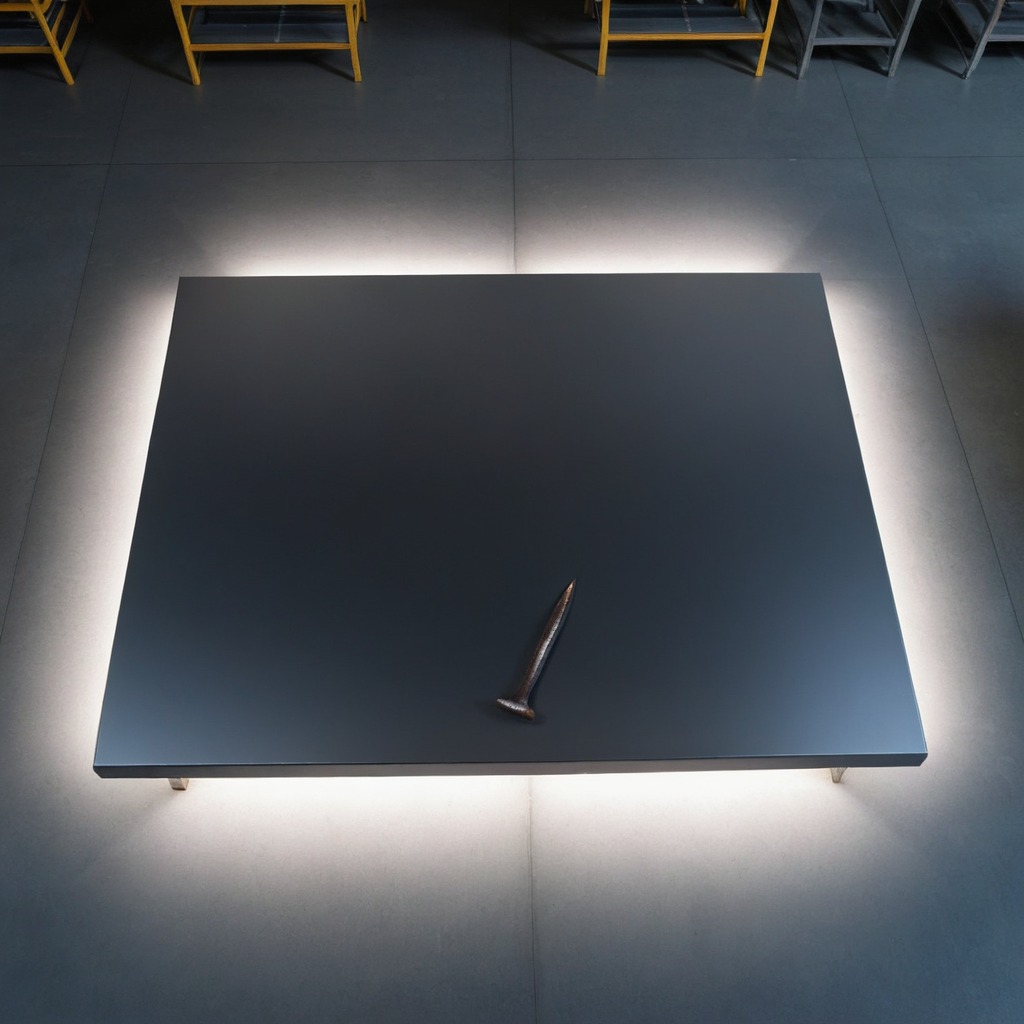
An iron nail is lying on the tabletop.